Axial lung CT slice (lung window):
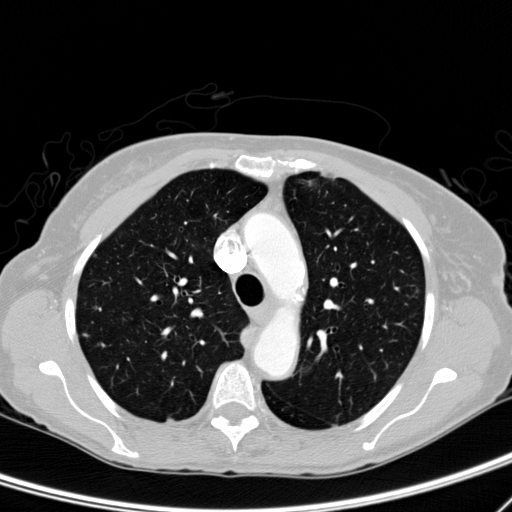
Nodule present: no